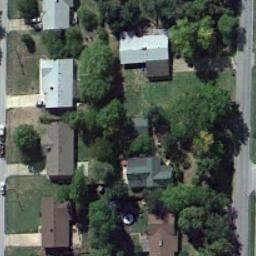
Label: medium_residential